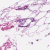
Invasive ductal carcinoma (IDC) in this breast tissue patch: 0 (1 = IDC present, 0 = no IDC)